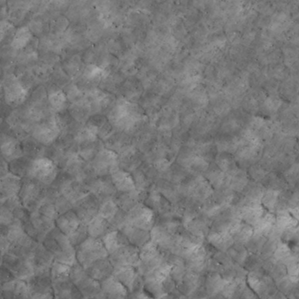
Label: non_frost